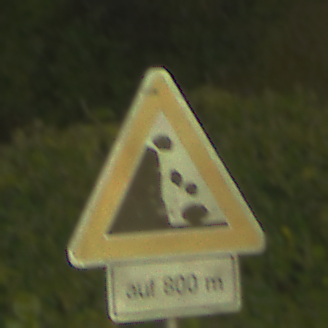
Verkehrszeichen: SteinschlagLinks
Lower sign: LaengeEinerStrecke5
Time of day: Night
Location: Outdoor (Urban)
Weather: PartlyCloudy
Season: NotSpecified
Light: Artificial